九年级 · 画法几何学
如图, 在矩形纸片 $A B C D$ 中, $A B=a$, 将矩形纸片 $A B C D$ 沿 $E F$ 对折后展开, 得矩形 $A B F E$ 和矩形 $E F C D$,然后再把其中的一个矩形 $E F C D$ 沿 $M N$ 对折后展开, 得矩形 $M N C F$ 和矩形 $M N D E, \ldots \ldots$ 依此类推, 得矩形 $P R S N$ 和 $R Q C S$, 并且所有矩形都相似, 则 $R S$ 等于

( )

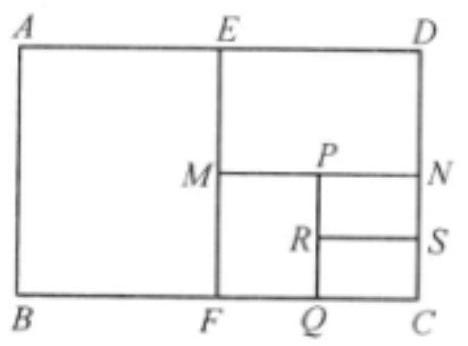
A. $\frac{\sqrt{2}}{8} a$
B. $\frac{\sqrt{2}}{4} a$
C. $\frac{\sqrt{2}}{2} a$
D. $\frac{1}{4} a$

第 II 卷（非选择题）


答案: B
解析: 解：设 $A D=2 x$, 由对折知, $C F=x$.
$\because$ 矩形 $A B C D \backsim$ 矩形 $D E F C$,

$\therefore \frac{C D}{C F}=\frac{A D}{C D}$.

$\therefore \frac{a}{x}=\frac{2 x}{a}$.

$$
\begin{aligned}
& \therefore x=\frac{\sqrt{2}}{2} a \\
& \therefore C F=\frac{\sqrt{2}}{2} a
\end{aligned}
$$

由折叠知, $R S=C Q=\frac{1}{2} C F=\frac{1}{2} \times \frac{\sqrt{2}}{2} a=\frac{\sqrt{2}}{4} a$.

故选 $B$.